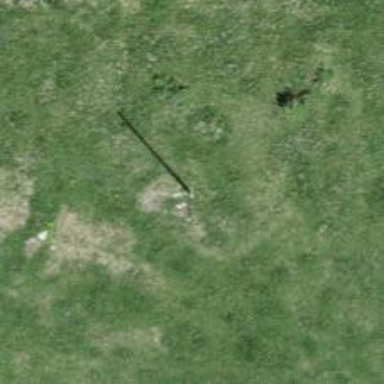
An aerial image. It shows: Power pole.